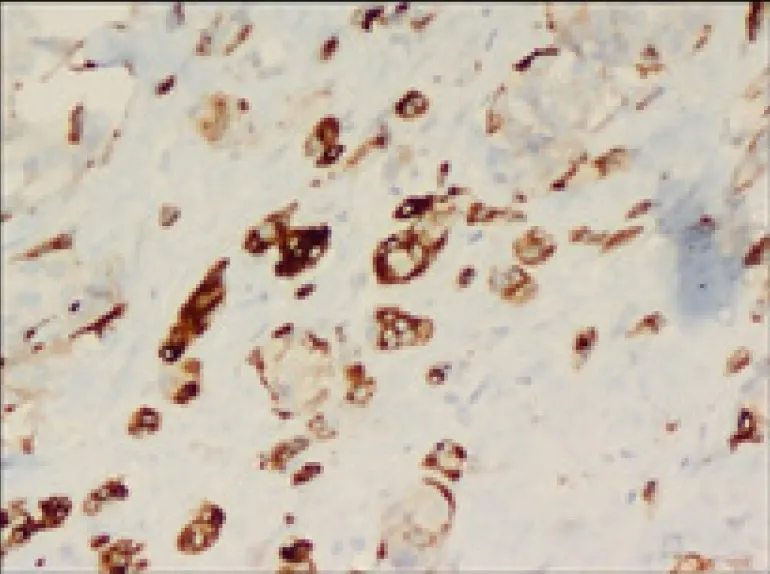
Chromogranin-positive (100X).
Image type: pathology (immunostaining)